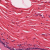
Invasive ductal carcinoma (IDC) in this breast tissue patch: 0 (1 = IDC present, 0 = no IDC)